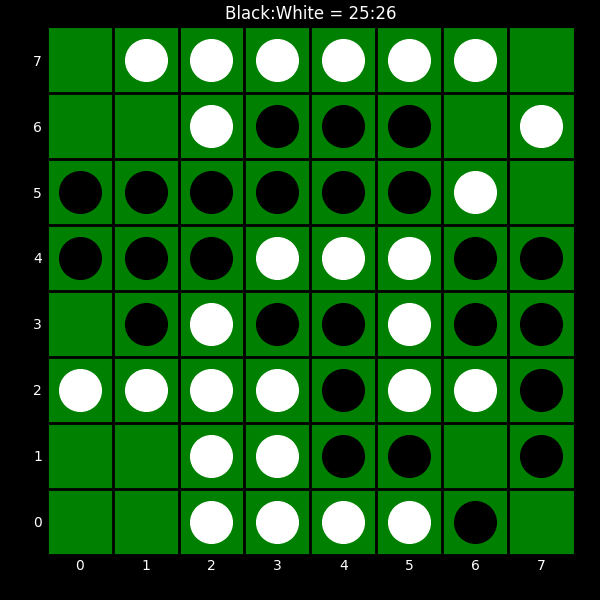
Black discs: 25
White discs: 26